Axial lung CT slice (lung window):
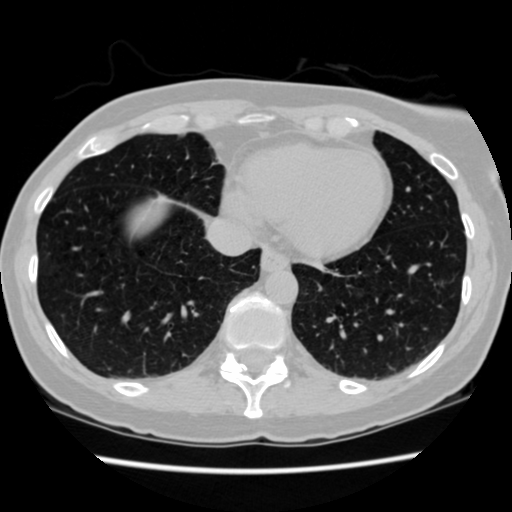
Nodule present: no